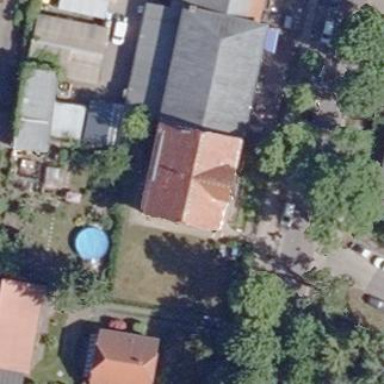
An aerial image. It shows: Half-hipped roof shape on the apartments building.